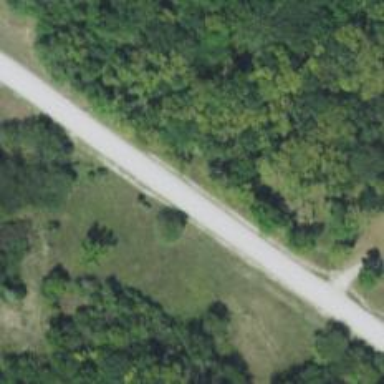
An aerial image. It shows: Tertiary road.